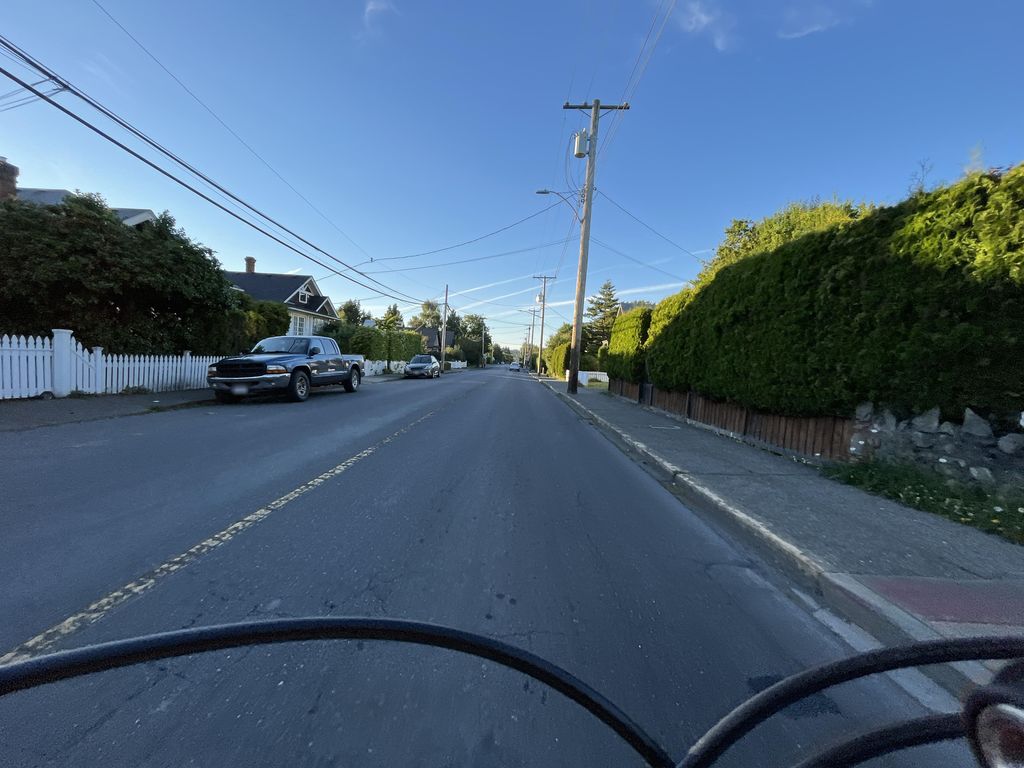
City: victoria